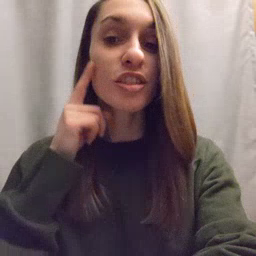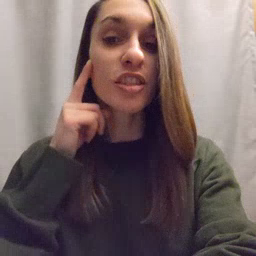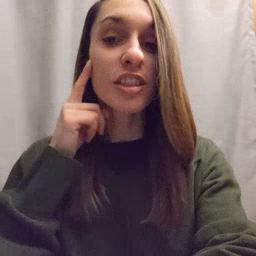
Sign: cheek